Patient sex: F
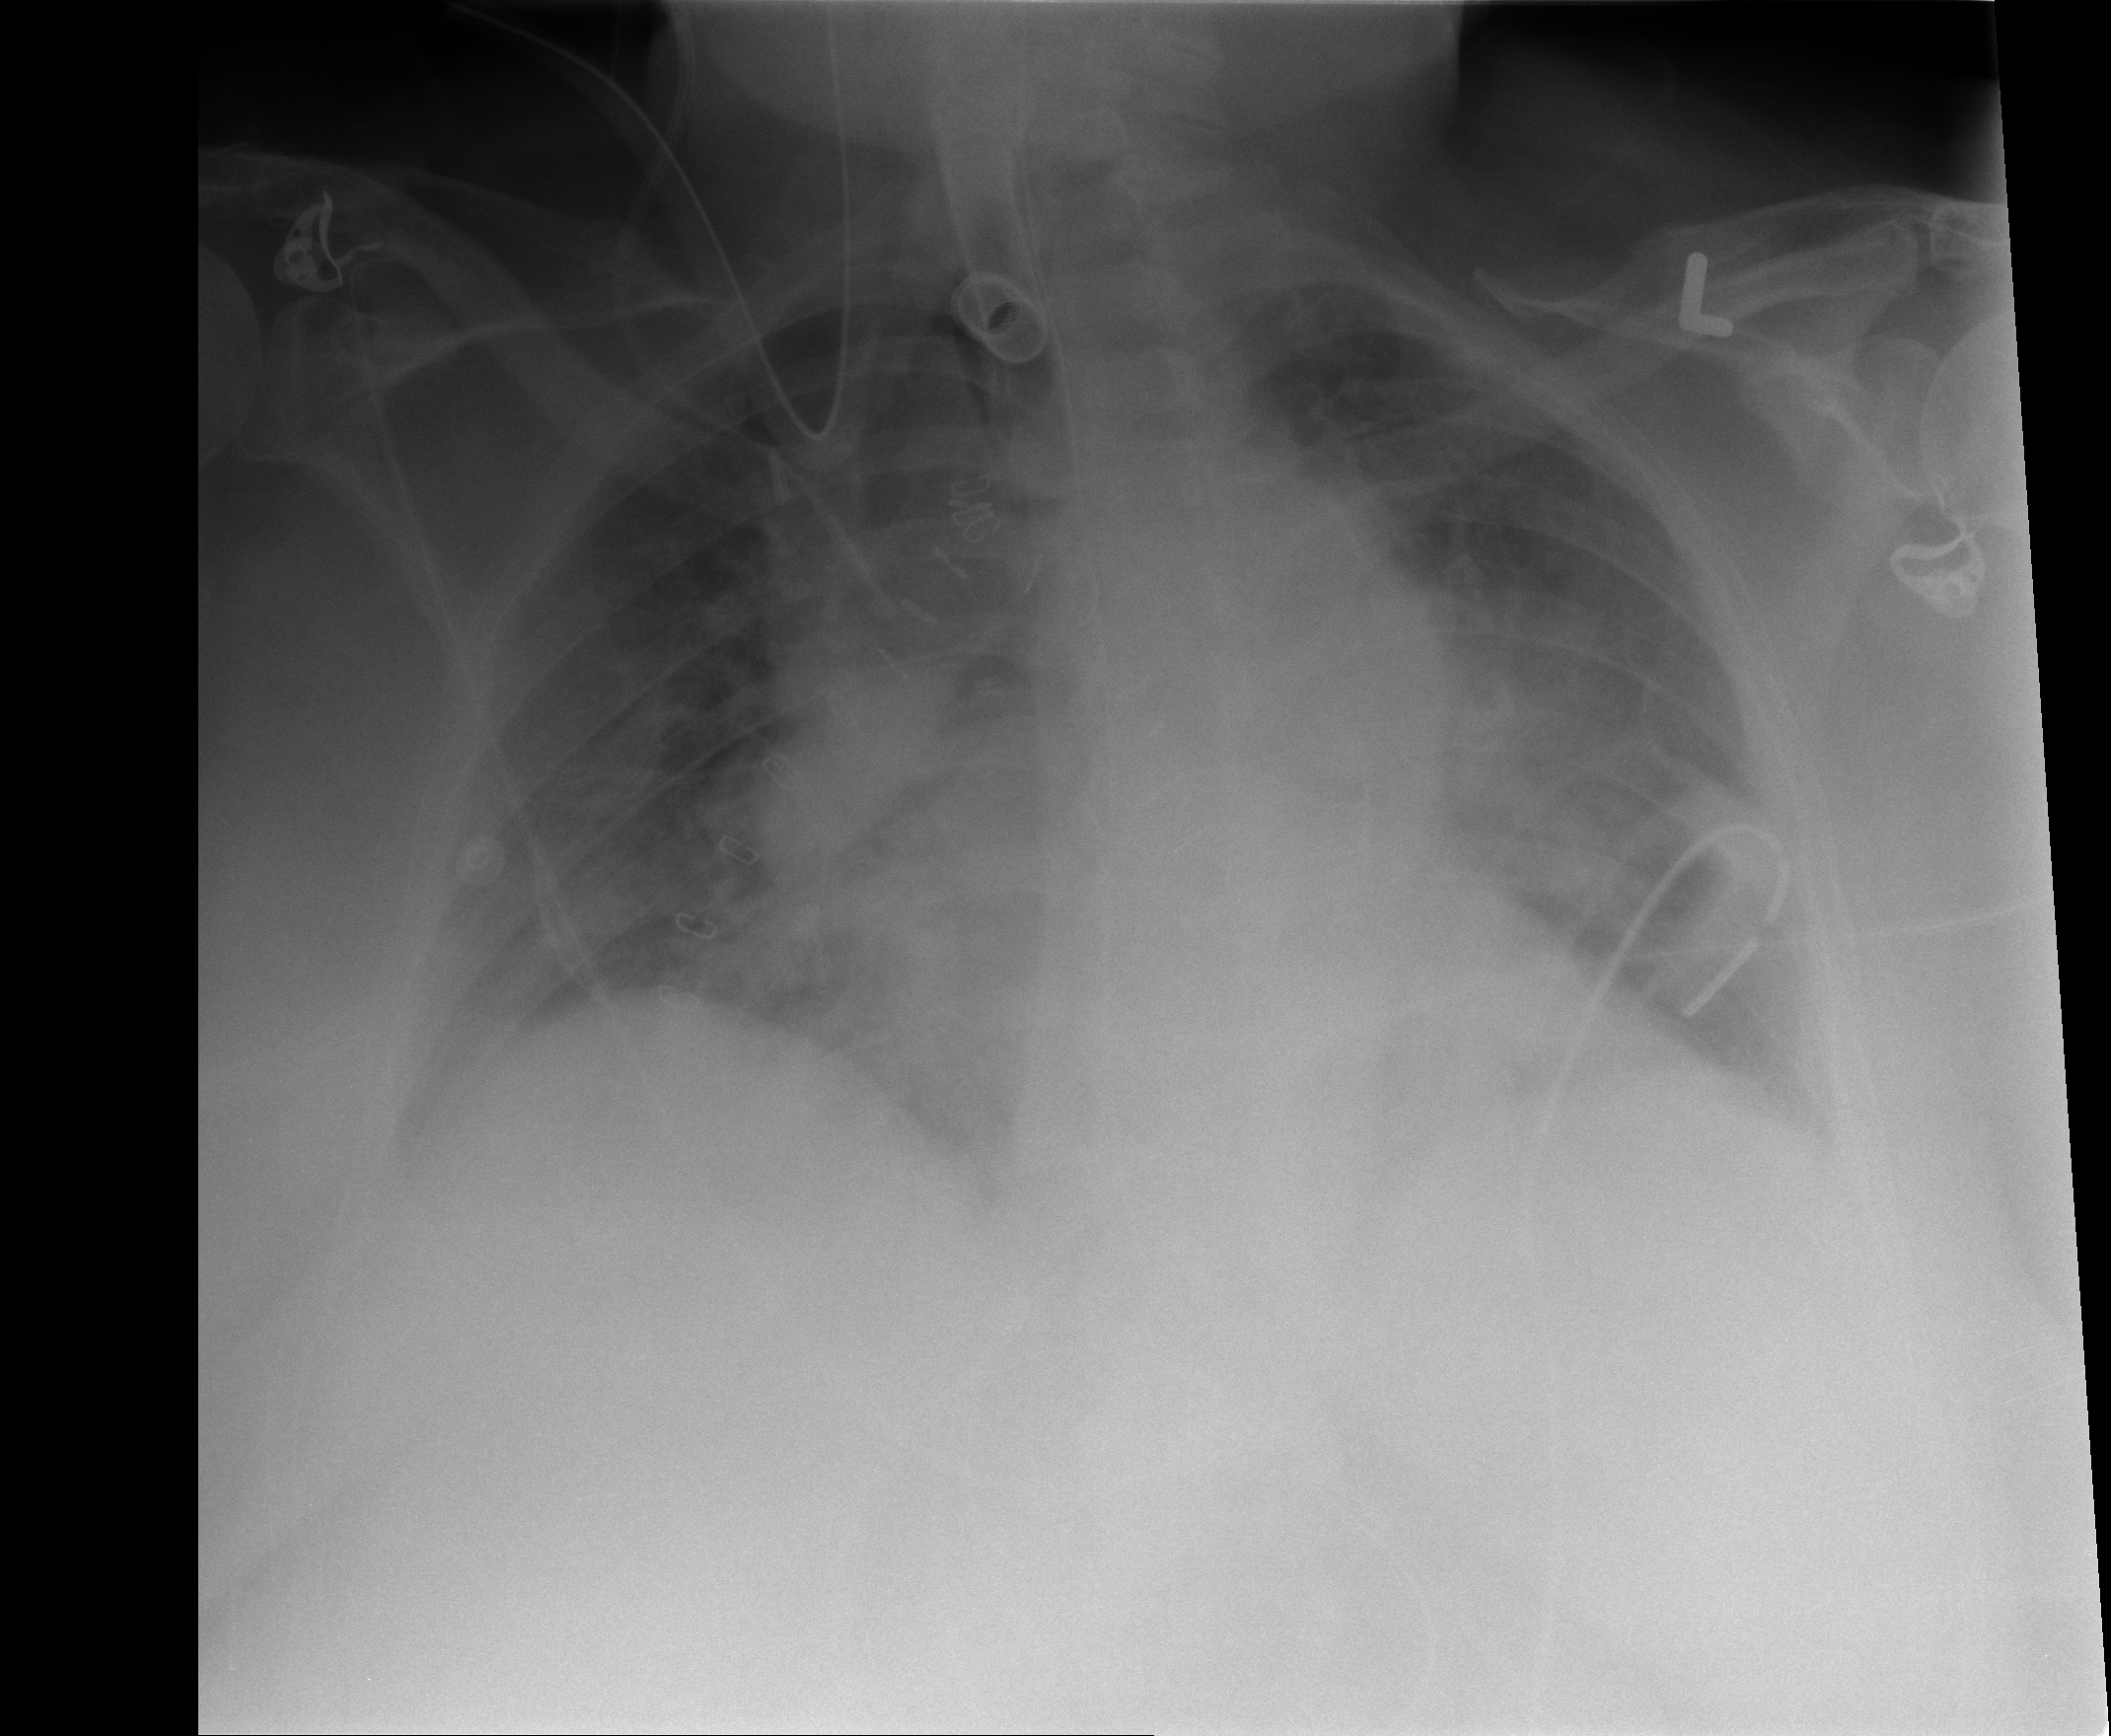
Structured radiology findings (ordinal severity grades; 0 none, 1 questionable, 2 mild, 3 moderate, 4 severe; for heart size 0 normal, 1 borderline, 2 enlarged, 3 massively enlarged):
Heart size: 2
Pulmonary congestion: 1
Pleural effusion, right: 0
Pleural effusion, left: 2
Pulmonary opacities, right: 0
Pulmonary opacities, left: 0
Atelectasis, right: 2
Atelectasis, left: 2